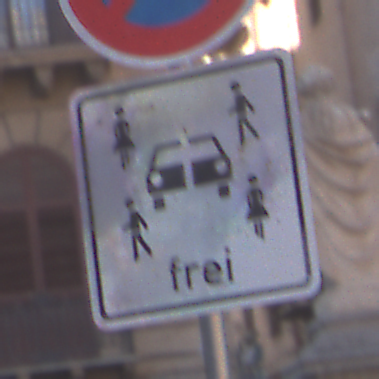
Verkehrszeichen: CarsharingfahrzeugeFrei
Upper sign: AbsolutesHalteverbot
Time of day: SunriseSunset
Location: Outdoor (Urban)
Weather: PartlyCloudy
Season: NotSpecified
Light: Natural